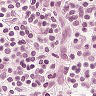
Metastatic tissue present: no